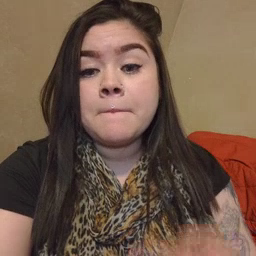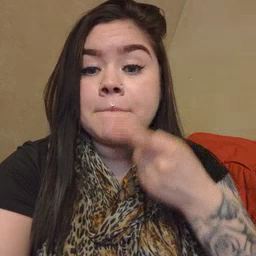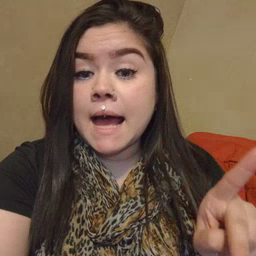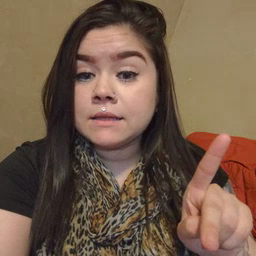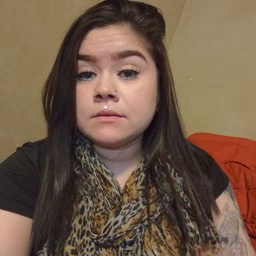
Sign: pen